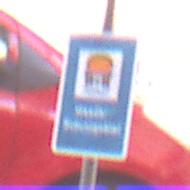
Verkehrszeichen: Wasserschutzgebiet
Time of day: MorningAfternoon
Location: Outdoor (Urban)
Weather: Clear
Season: NotSpecified
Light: Natural